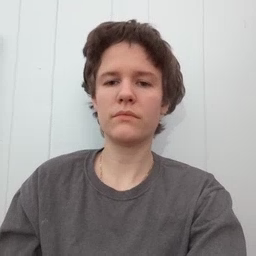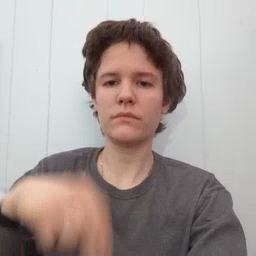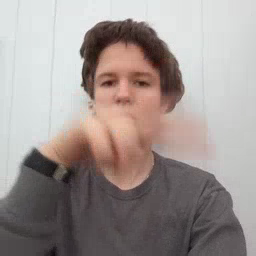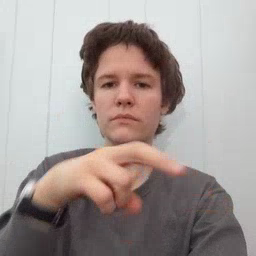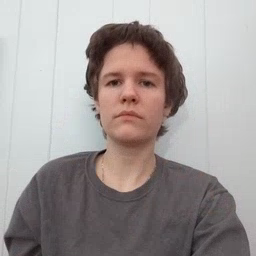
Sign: jump